Question: So far I've used d3.svg.symbol() in a force-directed graph for distinguishing different node types from one another.
I'd now like to distinguish different node types by displaying node as a svg image. Following one of the <URL> I used the following code to display the node images:
'''
var node = svg.selectAll("image.node").data(json.nodes);
var nodeEnter = node.enter().append("svg:g").append("svg:image")
.attr("class", "node")
.attr("xlink:href", function(d)
{
switch( d.source )
{
case "GEXP": return "img/node_gexp.svg";
case "CNVR": return "img/node_cnvr.svg";
case "METH": return "img/node_meth.svg";
case "CLIN": return "img/node_clin.svg";
case "GNAB": return "img/node_gnab.svg";
case "MIRN": return "img/node_mirn.svg";
case "SAMP": return "img/node_samp.svg";
case "RPPA": return "img/node_rppa.svg";
}
})
.attr("x", function(d) { return d.px; } )
.attr("y", function(d) { return d.py; } )
.attr("width", "50")
.attr("height", "50")
.attr("transform", "translate(-25,-25)")
.on("click", function(d) {
console.log("nodeclick");
} )
.on("mouseover", fade(0.10) )
.on("mouseout", fade(default_opacity) )
.call(force.drag);
'''
This does display the svg images but I've two problems:
1) I want to scale the node sizes based on an attribute. From what I understand this can be done by supplying the "scale" attribute
'''
transform="scale(something)"
'''
to a suitable place, like to the image tag itself or to the group containing the image:
'''
var node = svg.selectAll("image.node").data(json.nodes);
var nodeEnter = node.enter()
.append("svg:g")
.attr("transform", function(d)
{
var str = "scale(";
if( d.gene_interesting_score && d.gene_interesting_score > 0 )
{
return str + ( (d.gene_interesting_score - minScore ) / ( maxScore - minScore ) ) + ")";
}
return str + 0.7 + ")";
})
.append("svg:image")
....
'''
As it happens, the scale() transform displaces the images: they are no longer on the endpoint of the edge. How do I resize the images properly when initializing the graph, preferrably so that the controlling mechanism is within a single function (e.g. so that I don't have to control x,y,width,height separately)?
2) When the graph is zoomed, Chrome blurs the images whereas in Firefox the image remains crispy (picture). How can this blur be avoided?

Based on duopixel's suggestions, the code is now:
'''
var nodeGroup = svg.selectAll("image.node").data(json.nodes).enter()
.append("svg:g")
.attr("id", function(d) { return d.id; })
.attr("class", "nodeGroup")
.call(force.drag);
var node = nodeGroup.append("svg:image")
.attr("viewBox", "0 0 " + nodeImageW + " " + nodeImageH)
.attr("class", "node")
.attr("xlink:href", function(d)
{
switch( d.source )
{
case "GEXP": return "img/node_gexp.svg";
case "CNVR": return "img/node_cnvr.svg";
case "METH": return "img/node_meth.svg";
case "CLIN": return "img/node_clin.svg";
case "GNAB": return "img/node_gnab.svg";
case "MIRN": return "img/node_mirn.svg";
case "SAMP": return "img/node_samp.svg";
case "RPPA": return "img/node_rppa.svg";
}
})
.attr("width", nodeImageW)
.attr("height", nodeImageH)
.attr("transform", function(d)
{
var matrix = "matrix(";
var scale = 0.7; // sx & sy
if( d.gene_interesting_score && d.gene_interesting_score > 0 )
{
scale = ( (d.gene_interesting_score - minScore ) / ( maxScore - minScore ) ) * 0.5 + 0.25;
}
//console.log("id=" + d.id + ", score=" + scale );
matrix += scale + ",0,0," + scale + "," + ( d.x - ( scale*nodeImageW/2 ) ) + "," + ( d.y - ( scale*nodeImageH/2 ) ) + ")";
return matrix;
})
// .attr("transform", "translate(-25,-25)")
.on("click", function(d) {
console.log("nodeclick");
} )
.on("mouseover", fade(0.10) )
.on("mouseout", fade(node_def_opacity) );
'''
It solves the problem #1, but not the second one: by selecting
'''
var nodeImageH = 300;
var nodeImageW = 300;
'''
The resulting svg image contains a lot empty space (seen by selecting the image with firebug's selection tool). The images were created in Inkscape, canvas size cropped to 50x50 which should be the correct viewing pixel size.
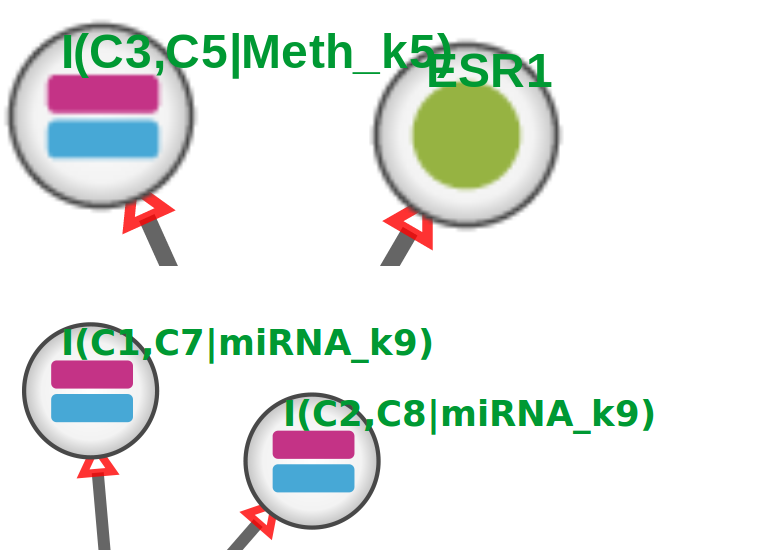
Answer: '#1' You need to set the transform origin. In SVG this means that you are going to have to use a transform matrix as answered here: <URL>
'#2' To solve the blurry scaling modify the 'viewBox, width, height' of your 'svg' files to start as large images (i.e. '<svg viewBox="0 0 300 300" width="300" height="300">'.